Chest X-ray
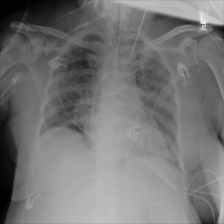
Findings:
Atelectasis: negative
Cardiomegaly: negative
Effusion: negative
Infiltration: positive
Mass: negative
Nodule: negative
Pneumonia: negative
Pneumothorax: negative
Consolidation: negative
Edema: negative
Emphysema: negative
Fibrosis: negative
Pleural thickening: negative
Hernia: negative